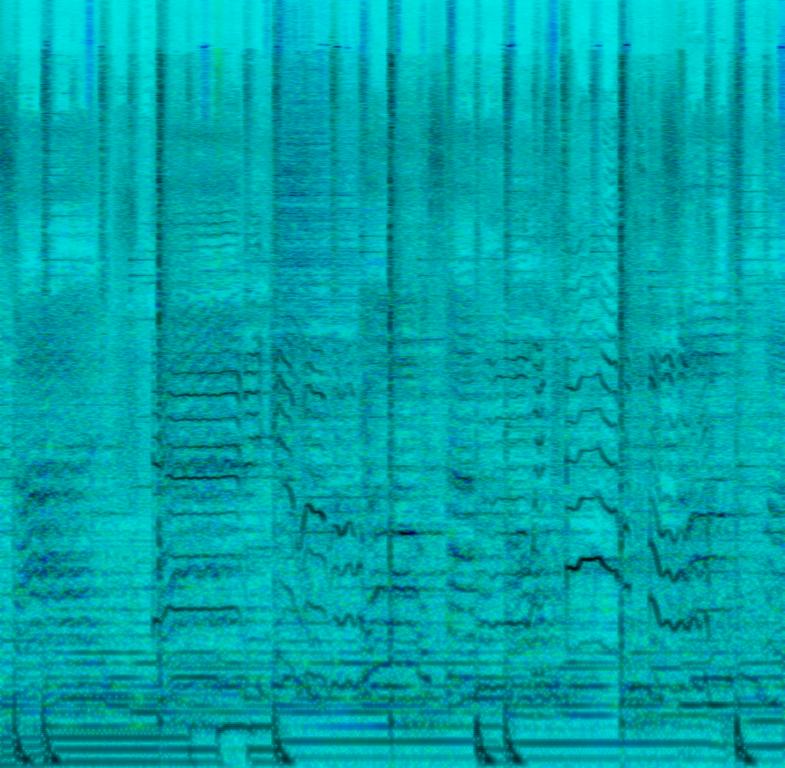
This is an R&B/soul music piece. There is a female vocalist singing melodically while another female vocalist is singing the backing melody. The keyboard is playing the main tune. There is a bass guitar playing in the background. The rhythm is provided by a ballad-type slow tempo acoustic drum beat. The atmosphere is sentimental. This piece could be used in the soundtrack of a drama movie, especially during the scenes of a reunion or a homecoming after a long period of separation.